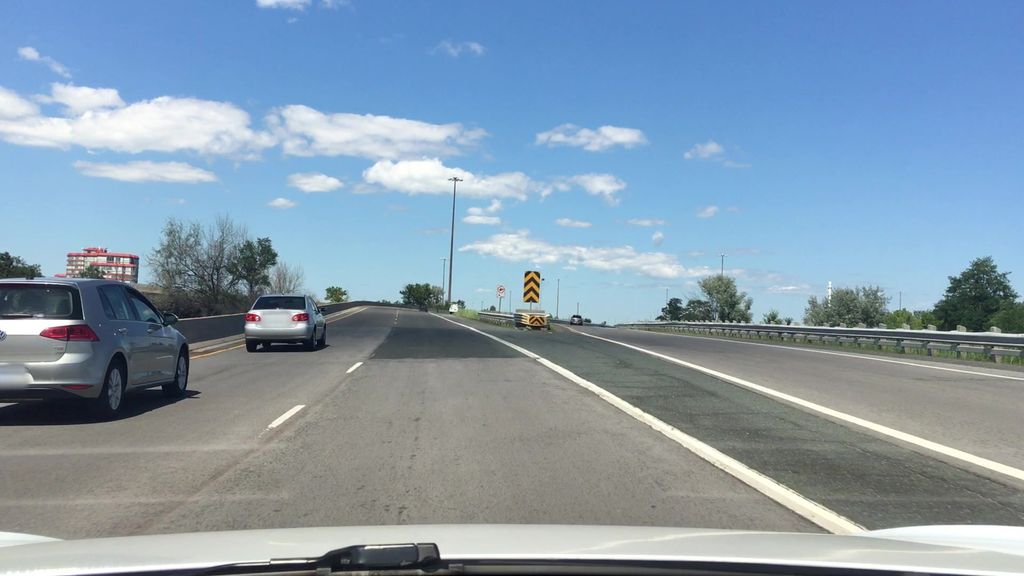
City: toronto